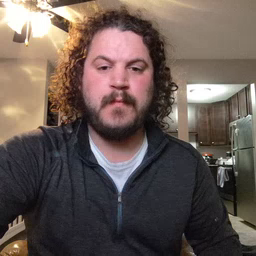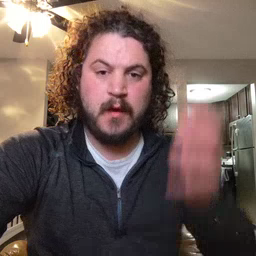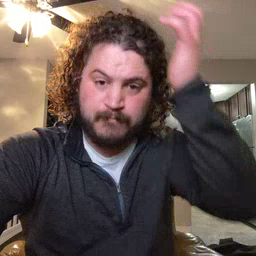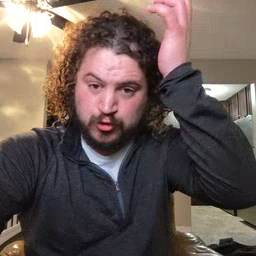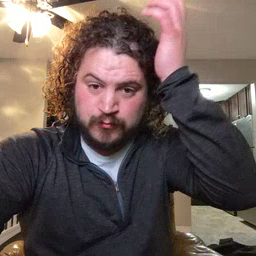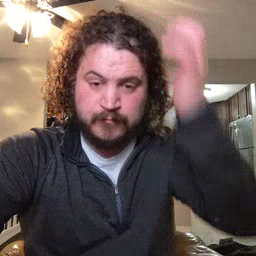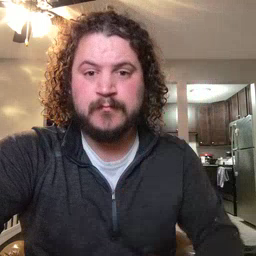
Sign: garbage